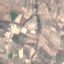
Land use / land cover class: PermanentCrop